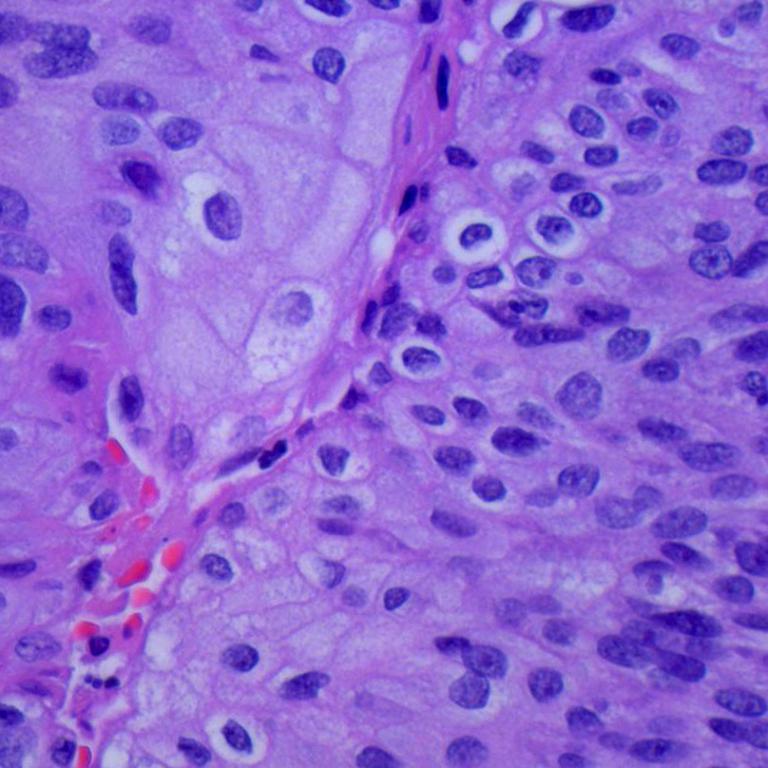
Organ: lung
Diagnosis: squamous carcinomas